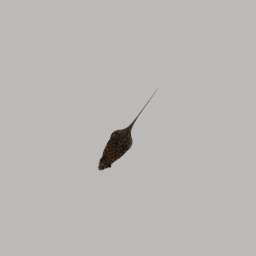
Label: animals